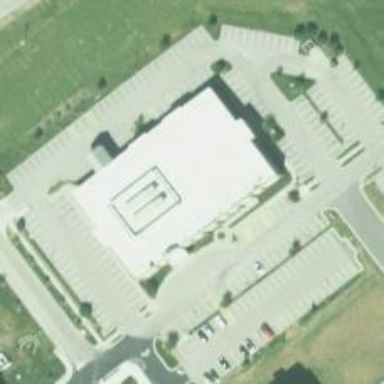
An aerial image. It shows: Clinic.